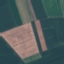
Label: AnnualCrop